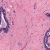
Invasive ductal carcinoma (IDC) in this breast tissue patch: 0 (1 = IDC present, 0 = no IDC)